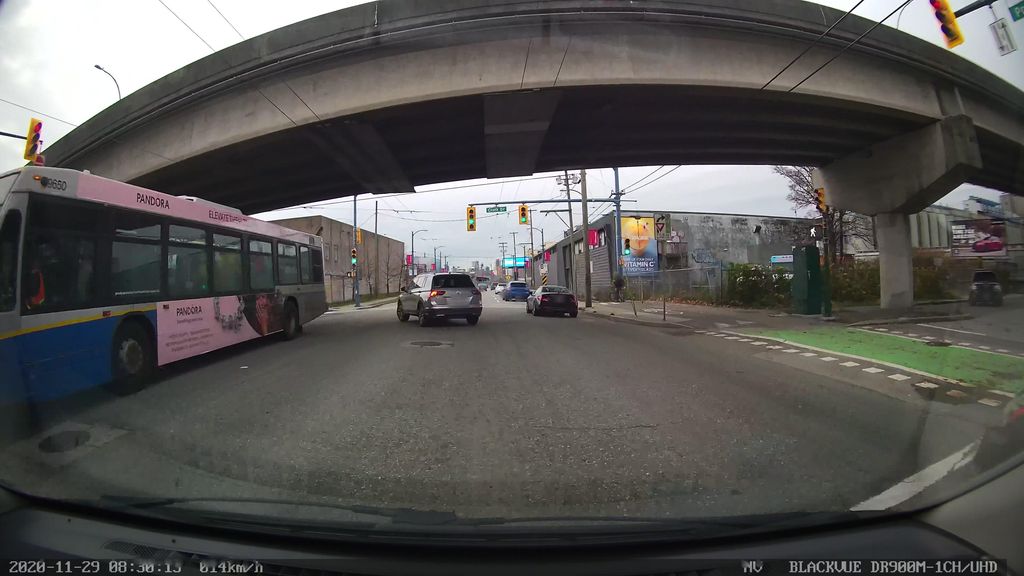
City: vancouver